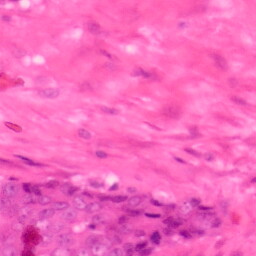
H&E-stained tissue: Colon